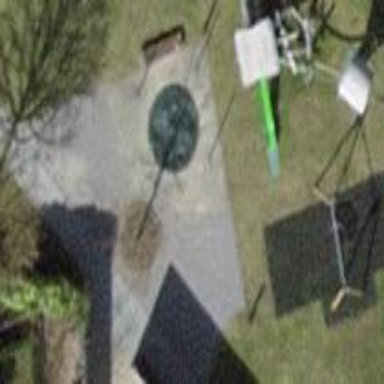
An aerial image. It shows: Playground area for leisure activities on the land.